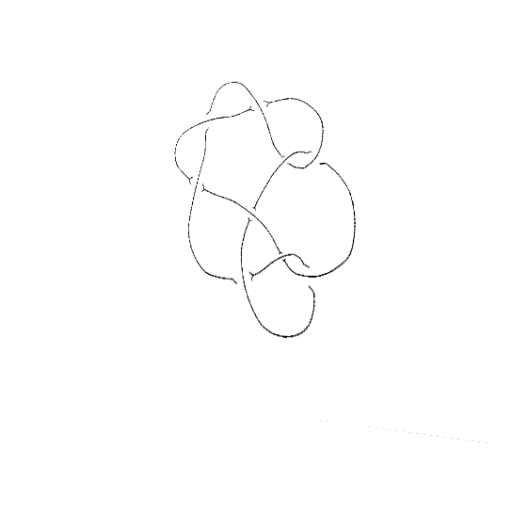
Crossing number: 9